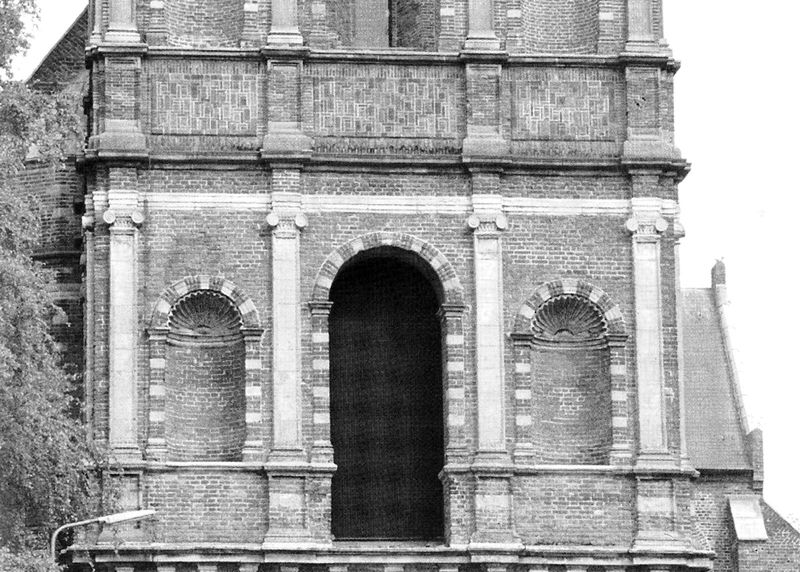
Titel: Turm der Nikolauskirche in Ijsselstein
Standort: Ijsselstein (EU - NL)
Schlagwörter: baum, schatten, weiß, ausschnitt, fenster, grau, lampe, laterne, licht, schwarz, straße, säule, säulen, tür, dach, gebäude, haus, wand, stein, steine, kirche, pflanze, turm, bogen, fassade, mauer, ziegel, tag, backstein, pilaster, rundbogen, detail, verzierung, bronze, langweilig, tor, foto, fotografie, photographie, bögen, eingang, nische, torbogen, schwarzweiß, kapitell, fries, ziegelsteine, öffnung, klinker, obergaden, ionisch, straßenlaterne, etagen, muschel, gibel, nischen, etage, gemauert, dorika, mezzaningeschoss, geschoß, rocaillen, norddeutsch, runbogen, rundbogennischen, mauerwekr, rindbögen, wandzonen, nischce